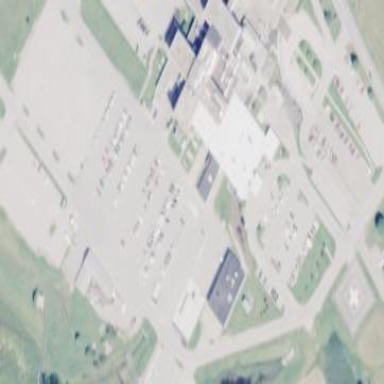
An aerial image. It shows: Hospital providing healthcare services.